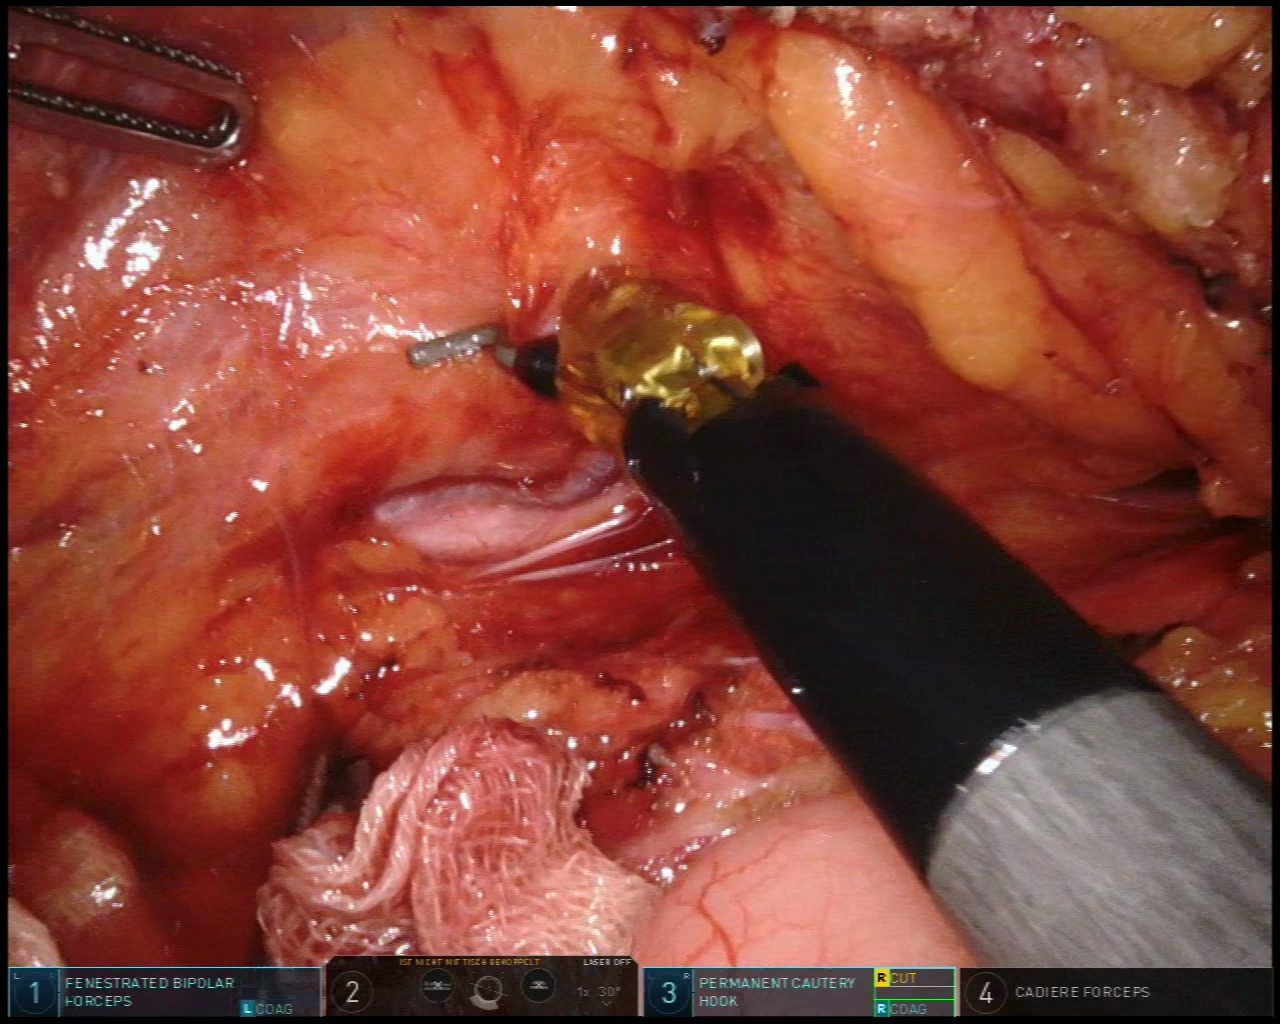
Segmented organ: ureter
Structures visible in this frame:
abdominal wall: no
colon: no
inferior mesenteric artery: no
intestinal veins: no
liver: no
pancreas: no
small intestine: yes
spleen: no
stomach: no
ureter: yes
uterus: no
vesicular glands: no